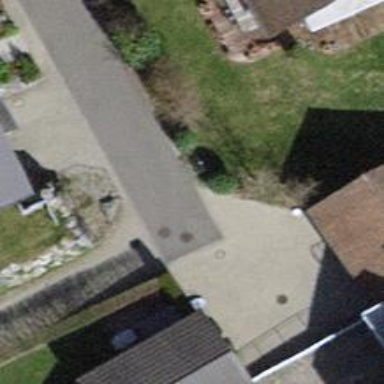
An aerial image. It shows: Residential road.